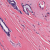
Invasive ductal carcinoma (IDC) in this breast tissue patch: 1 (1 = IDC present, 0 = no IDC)